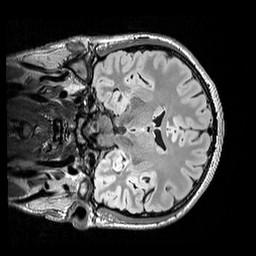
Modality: FLAIR
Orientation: coronal
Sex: male
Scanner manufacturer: siemens
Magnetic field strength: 3 T
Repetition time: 5 s
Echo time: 0.395 s